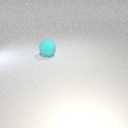
large cyan rubber sphere